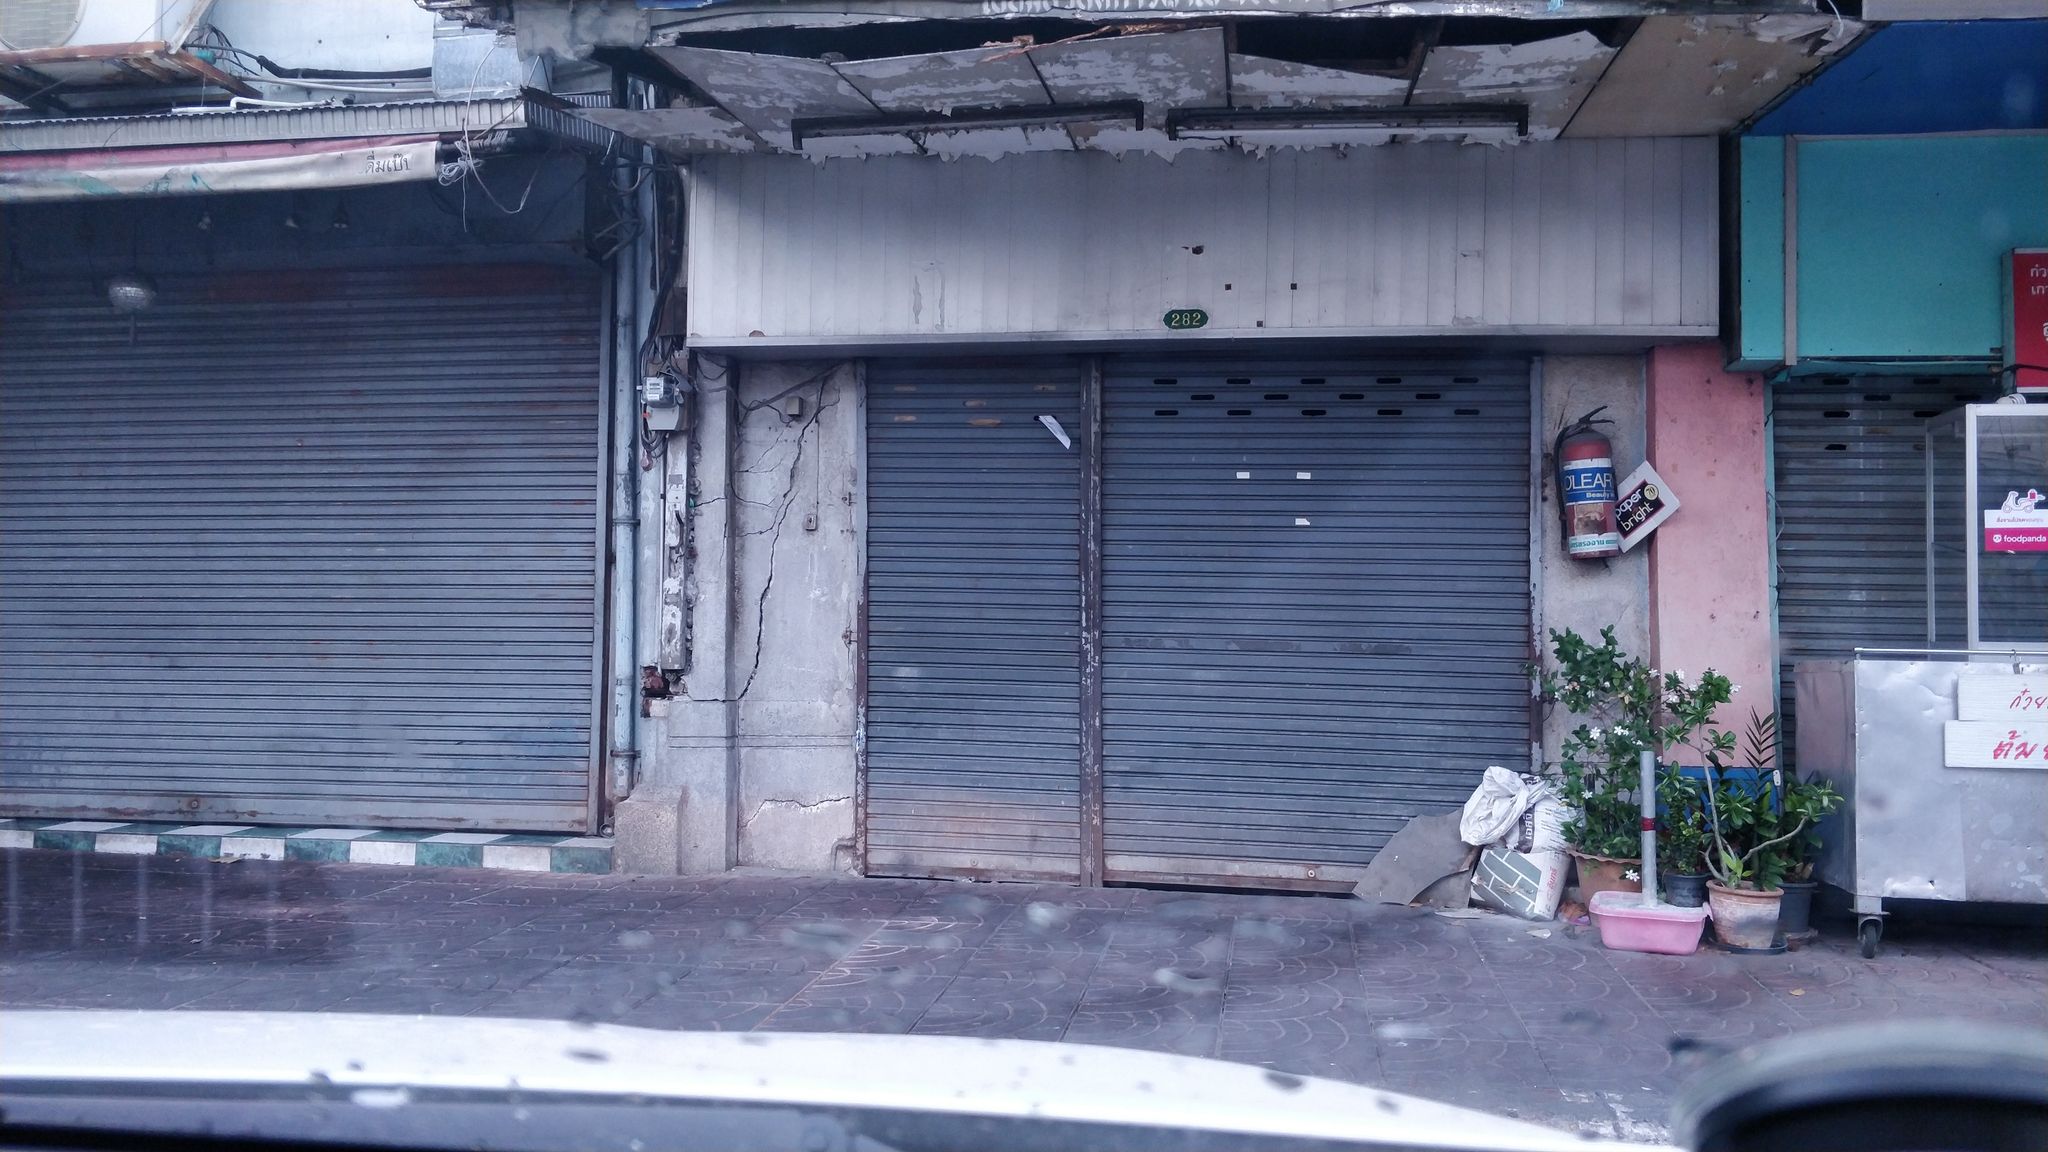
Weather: snowy
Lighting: day
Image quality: slightly poor
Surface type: walking surface
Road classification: footway, tertiary
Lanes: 4
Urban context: urban centre
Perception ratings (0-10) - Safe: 4.94, Lively: 6.09, Beautiful: 1.53, Boring: 0.3, Depressing: 5.53, Wealthy: 2.02